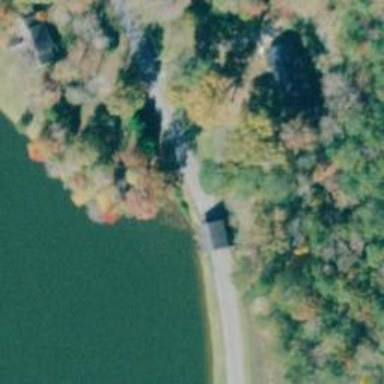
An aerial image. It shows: Covered bridge on residential road.